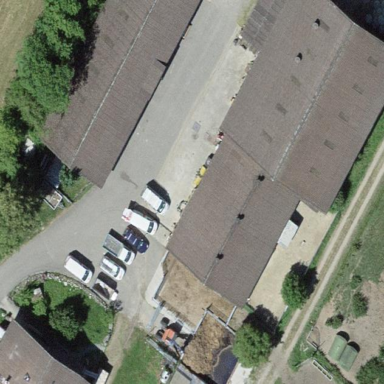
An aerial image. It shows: Farmyard area.